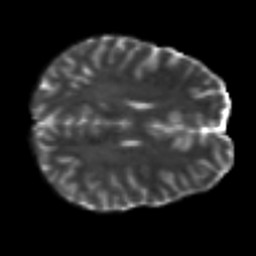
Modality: T2w
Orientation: axial
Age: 22
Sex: male
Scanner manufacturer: siemens
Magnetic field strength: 3 T
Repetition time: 7 s
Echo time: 0.0926 s